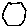
Label: hexagon